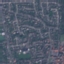
Land use / land cover class: Residential